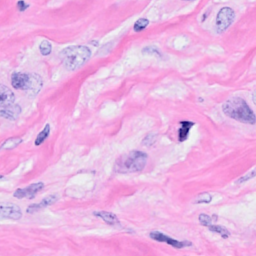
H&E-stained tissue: Breast